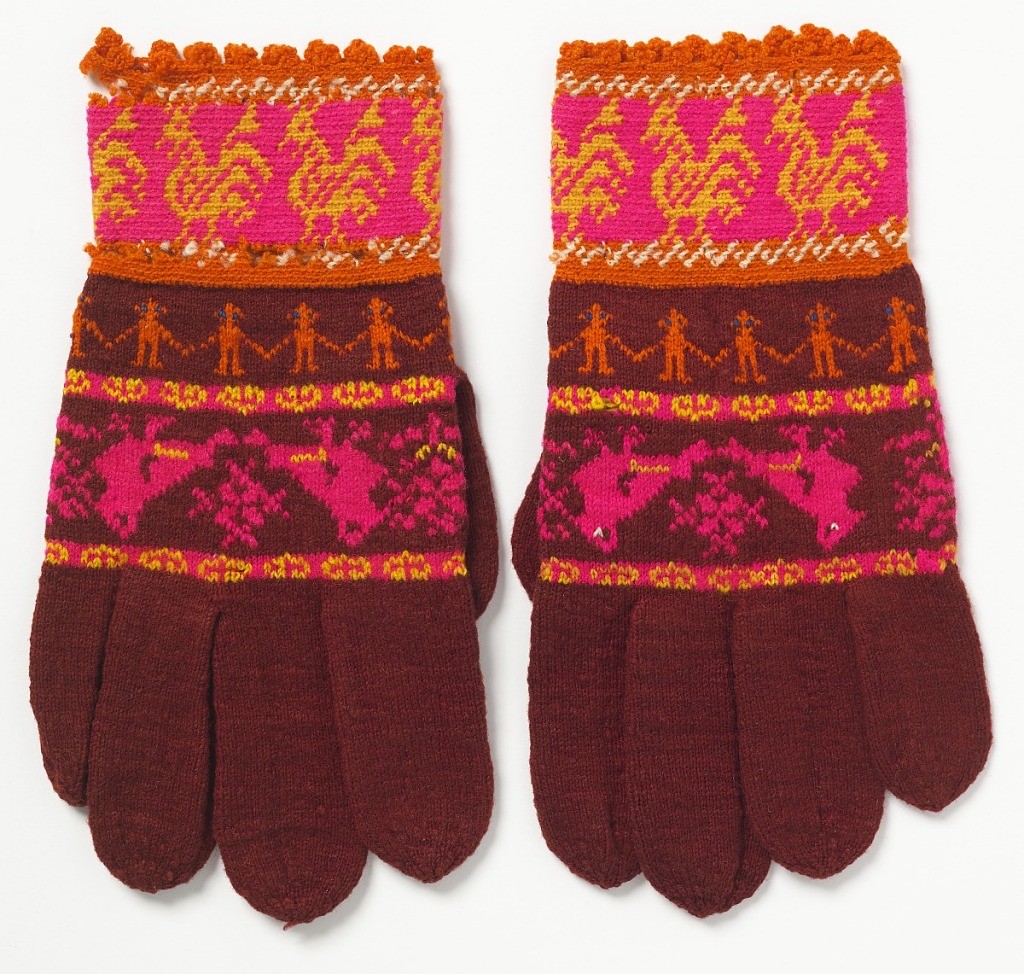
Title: Gloves
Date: ca. 1875
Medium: wool Technique: knitted (stockinette stitch) and crocheted
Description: Dark red gloves in small, tight stitches with a broad band of addorsed birds with stylized floral motif between in pink and yellow in the palm area. Narrow band between palm and cuff with a chain of orange figures with blue eyes. Straight deep pink cuff with a band of parading roosters in yellow.